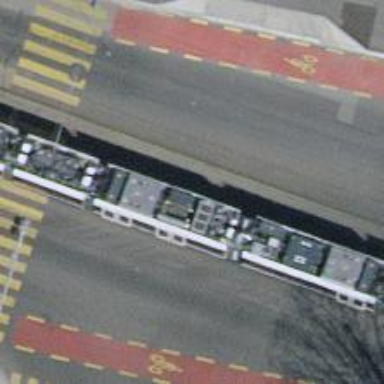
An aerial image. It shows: Tram level crossing on the railway.